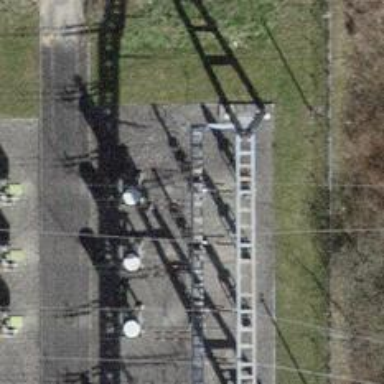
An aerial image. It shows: Power line with three cables.